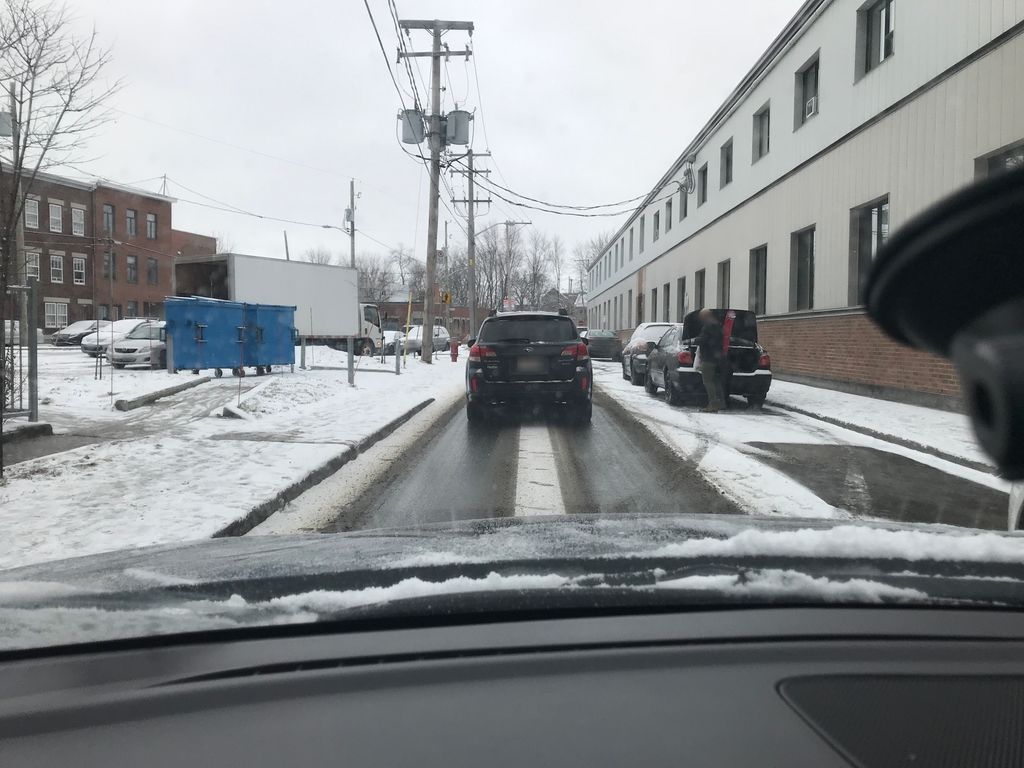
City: quebec_city